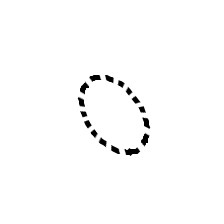
Shape: circle